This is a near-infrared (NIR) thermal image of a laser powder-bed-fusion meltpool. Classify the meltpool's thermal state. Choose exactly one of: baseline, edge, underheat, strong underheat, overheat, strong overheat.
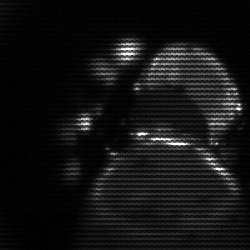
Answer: edge